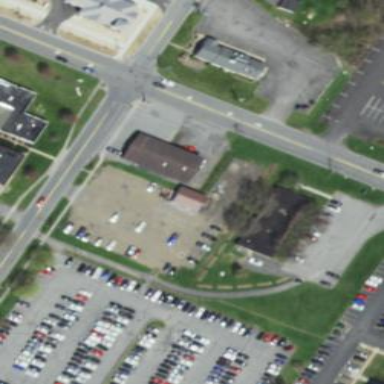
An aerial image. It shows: Parking area.